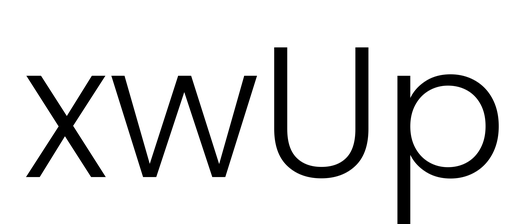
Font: Poppins-Light